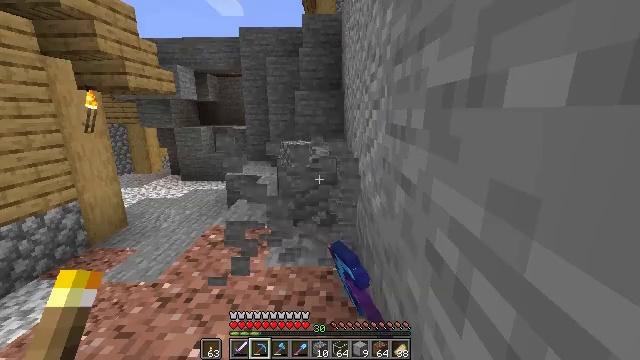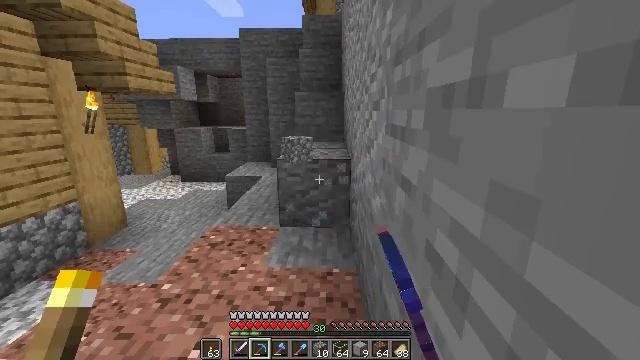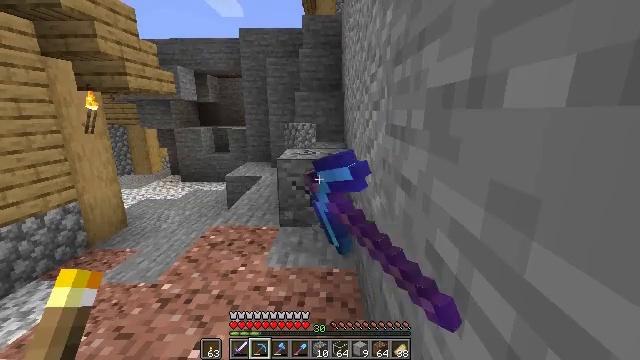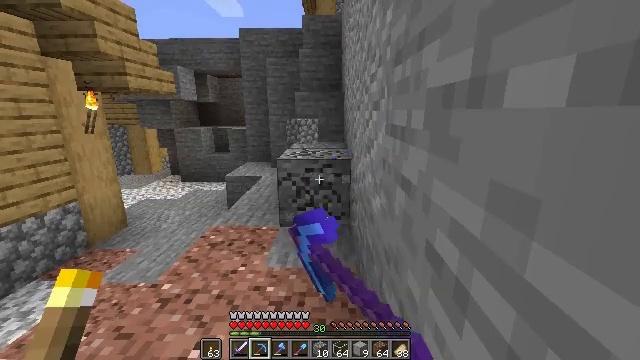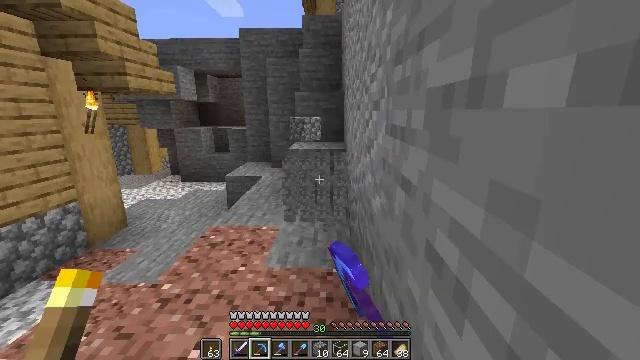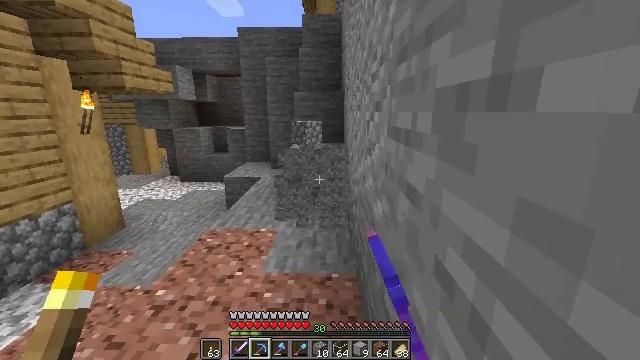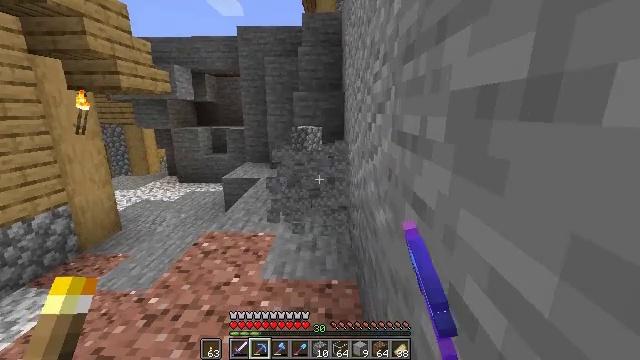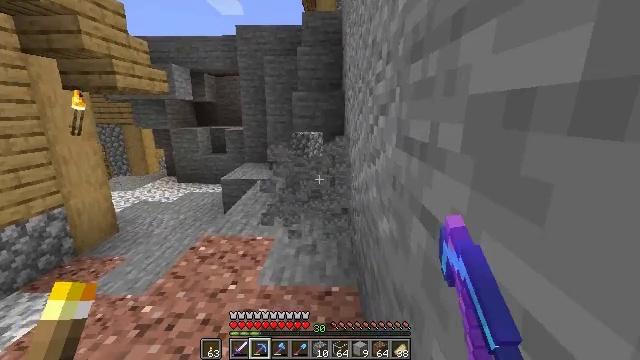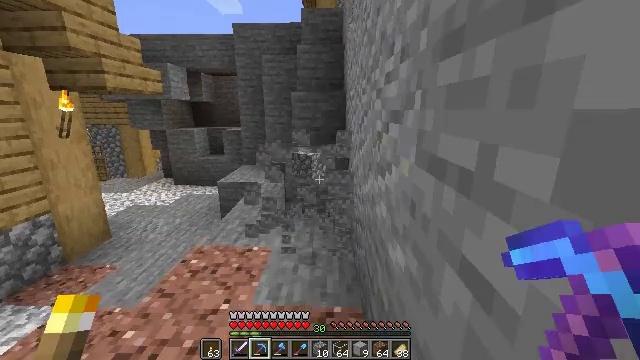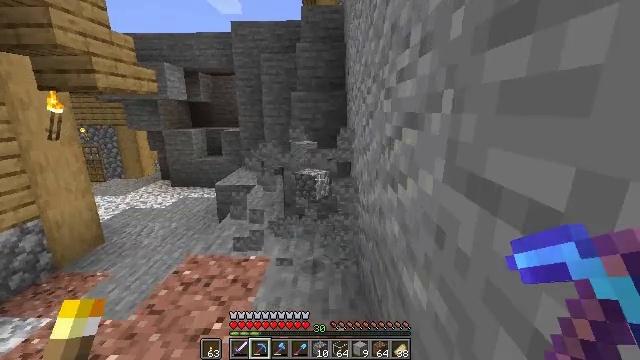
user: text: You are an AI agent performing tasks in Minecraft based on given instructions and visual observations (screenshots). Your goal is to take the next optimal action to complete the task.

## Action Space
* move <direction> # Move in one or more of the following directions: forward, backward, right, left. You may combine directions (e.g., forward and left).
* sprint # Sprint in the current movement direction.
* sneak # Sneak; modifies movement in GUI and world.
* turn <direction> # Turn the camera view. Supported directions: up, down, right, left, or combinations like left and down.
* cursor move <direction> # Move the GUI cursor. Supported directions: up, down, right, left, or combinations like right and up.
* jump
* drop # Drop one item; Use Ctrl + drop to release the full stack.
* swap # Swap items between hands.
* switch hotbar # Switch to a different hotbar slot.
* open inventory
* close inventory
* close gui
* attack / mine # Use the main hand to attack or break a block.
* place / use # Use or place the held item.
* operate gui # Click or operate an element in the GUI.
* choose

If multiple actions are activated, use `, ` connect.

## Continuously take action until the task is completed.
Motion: motion action
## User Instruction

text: Extract andesite from a cave or mountain.
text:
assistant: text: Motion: attack / mine
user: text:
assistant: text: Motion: attack / mine
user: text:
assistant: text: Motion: attack / mine
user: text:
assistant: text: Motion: attack / mine
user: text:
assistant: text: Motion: move forward
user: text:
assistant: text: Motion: move forward
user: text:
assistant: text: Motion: move forward
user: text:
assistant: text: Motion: move forward
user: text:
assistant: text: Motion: move forward
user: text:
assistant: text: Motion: no_op